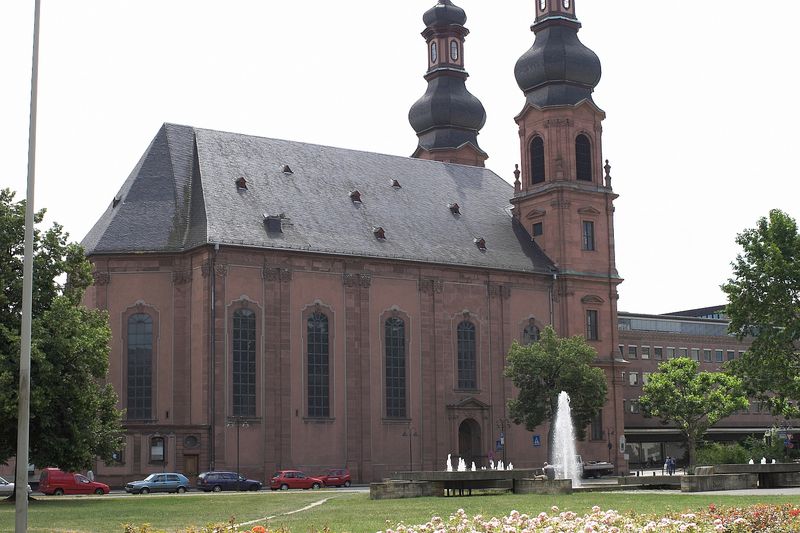
Titel: St. Peter in Mainz
Künstler: Johann Valentin Thomann
Standort: Mainz (EU - D - RP)
Schlagwörter: bäume, menschen, blumen, fenster, laterne, laternen, dach, gras, rasen, rot, wiese, barock, kirche, rokoko, brunnen, turm, springbrunnen, sommer, ziegel, backstein, foto, fotografie, kirchtürme, türme, zwiebelturm, zwiebeltürme, hauptschiff, kirchenschiff, klinker, sandstein, kapelle, doppelturm, autos, außenansicht, fahnenstange, einschiffig, kapellen, pkw, föntäne, pkws